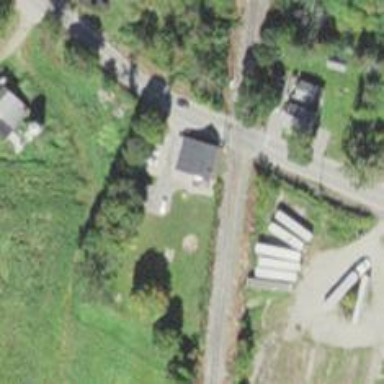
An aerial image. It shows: Abandoned railway siding.